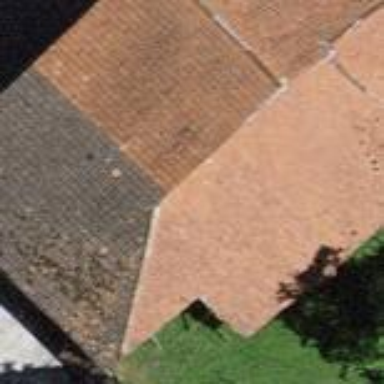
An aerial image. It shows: Barn.